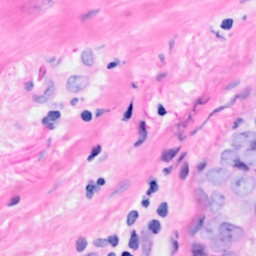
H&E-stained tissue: Breast